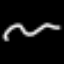
Label: squiggle